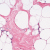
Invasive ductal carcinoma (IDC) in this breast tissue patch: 0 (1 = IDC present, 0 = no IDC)